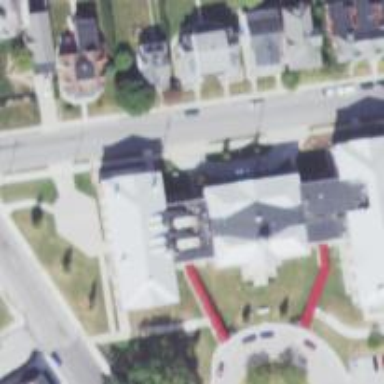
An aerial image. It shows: Arts centre.